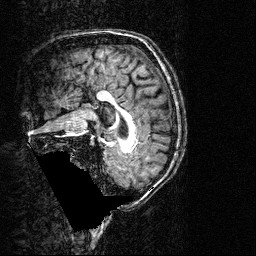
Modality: T1w
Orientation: sagittal
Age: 26
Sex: male
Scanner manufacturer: siemens
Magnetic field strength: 3 T
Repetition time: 2.5 s
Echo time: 0.00393 s